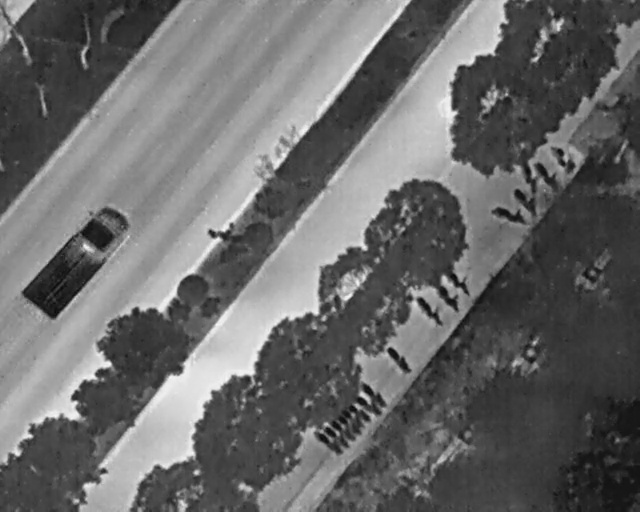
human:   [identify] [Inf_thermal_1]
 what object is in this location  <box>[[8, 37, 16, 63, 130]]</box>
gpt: <ref>1 large othervehicle at the left</ref>

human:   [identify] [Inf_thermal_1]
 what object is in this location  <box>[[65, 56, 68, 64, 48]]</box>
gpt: <ref>1 medium bicycle at the center</ref>